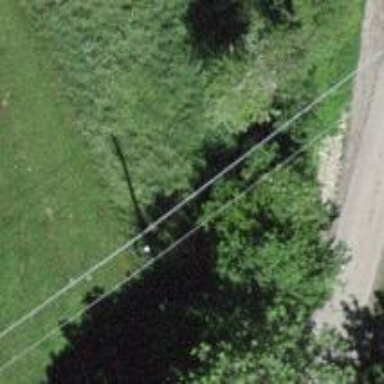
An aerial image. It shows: Power pole.